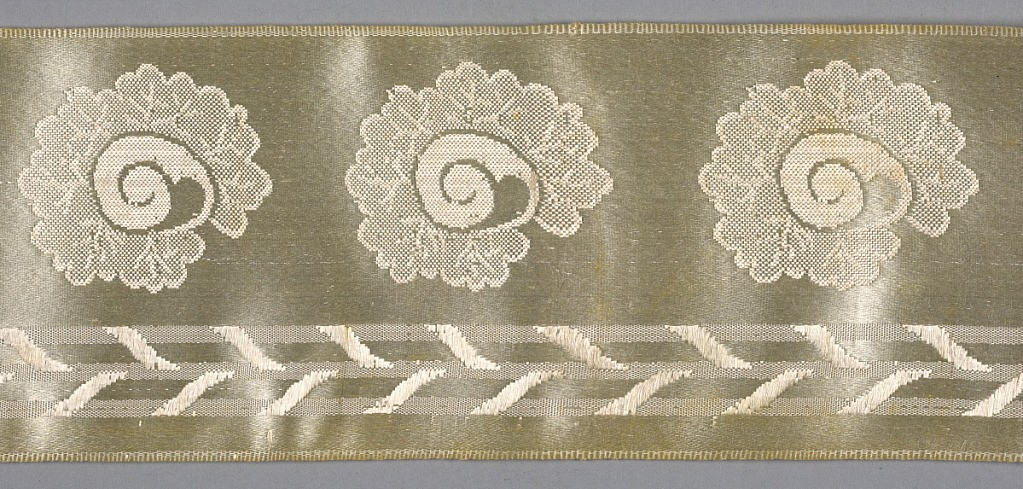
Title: Ribbon fragments
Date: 19th century
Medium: silk
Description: Four different ribbons: solid dark blue, two cream-colored with floral forms, and one with a pink gradient pattern.